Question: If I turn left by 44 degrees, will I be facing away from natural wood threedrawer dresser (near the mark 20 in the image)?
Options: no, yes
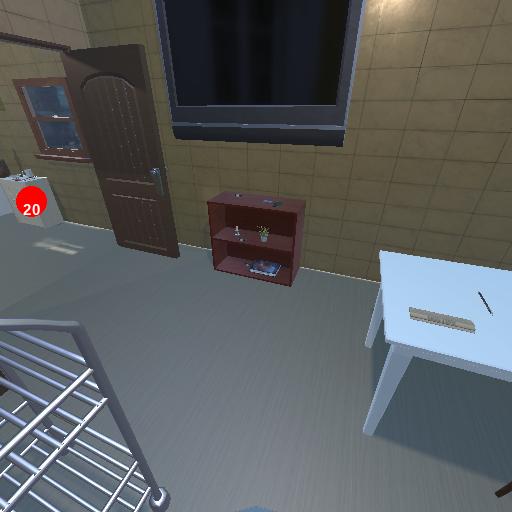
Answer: no